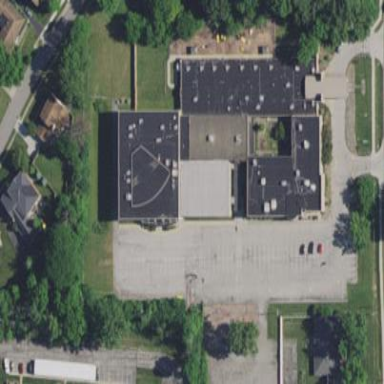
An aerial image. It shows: School.